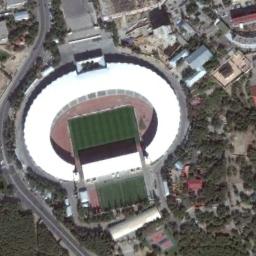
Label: stadium